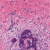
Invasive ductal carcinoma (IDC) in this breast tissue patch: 0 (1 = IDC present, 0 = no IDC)